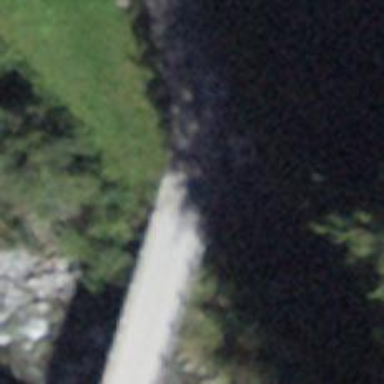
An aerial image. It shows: Track road on concrete bridge with grade 1 track type.